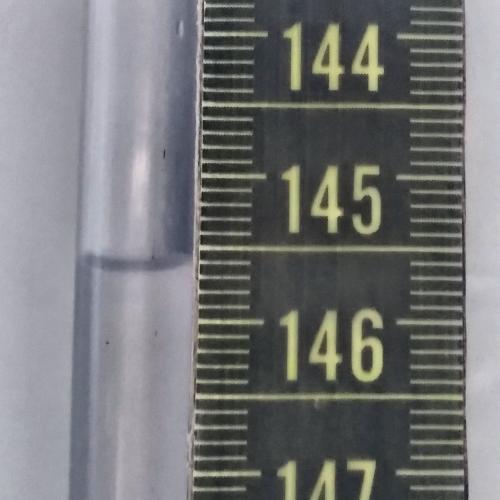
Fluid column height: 145.6 cm